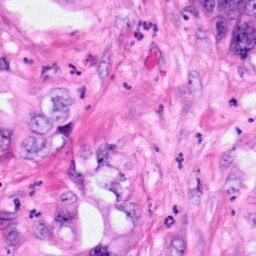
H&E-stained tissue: Pancreatic